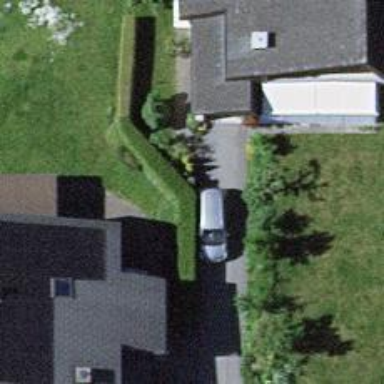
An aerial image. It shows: Hedge acting as barrier.